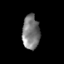
Tissue: skin
Cell type: Epithelial cells
Senescence score: 0.2006
Nuclear area (px): 577
Mean DAPI intensity: 124.555